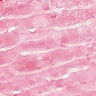
Metastatic tissue present: no